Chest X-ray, AP view. Patient: 31 years old, sex M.
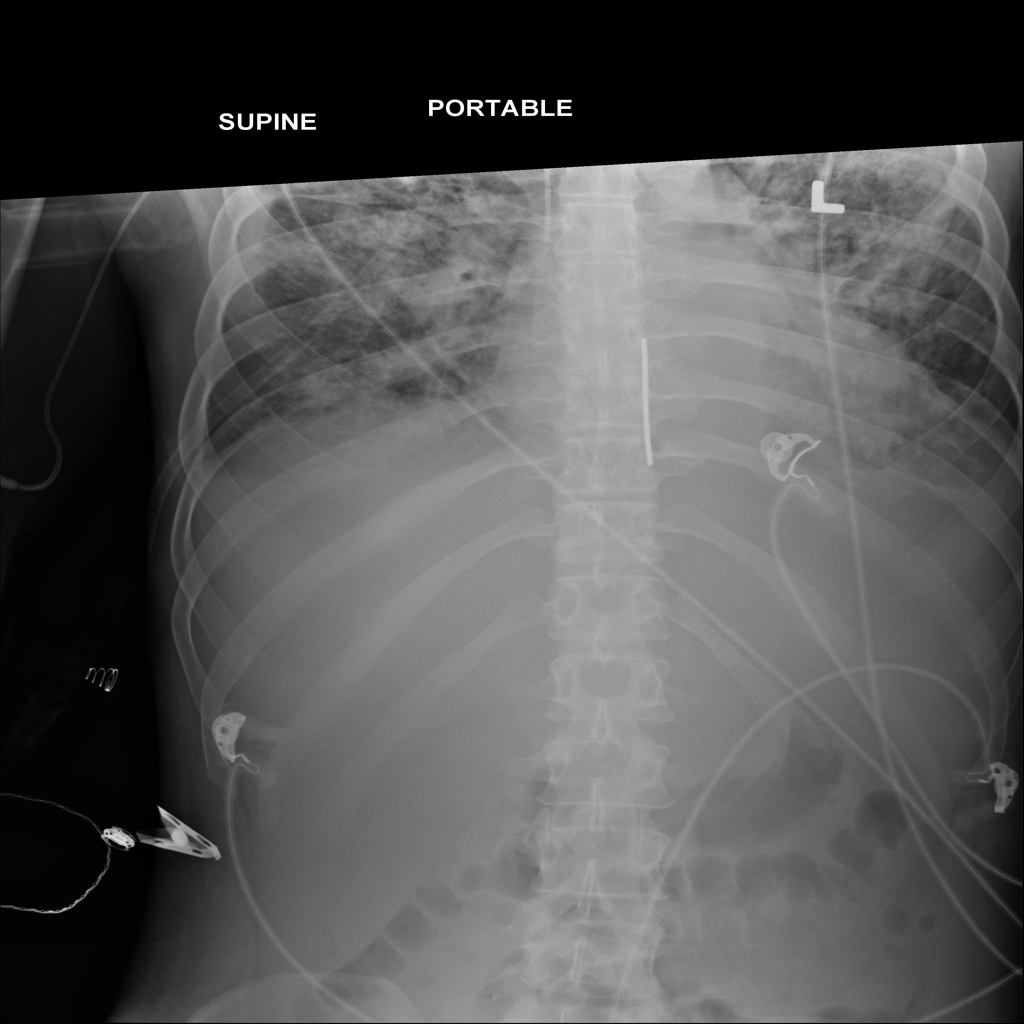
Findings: Effusion